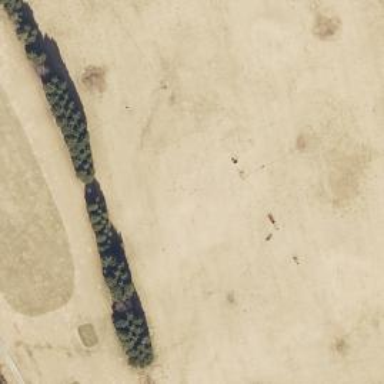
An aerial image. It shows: Driving range for golf practice.